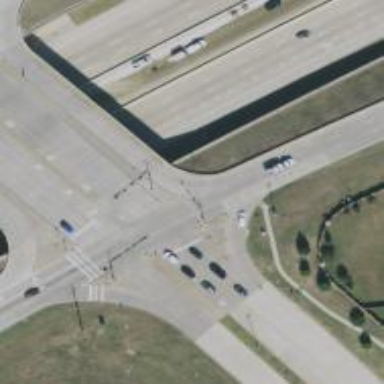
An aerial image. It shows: Secondary link road.